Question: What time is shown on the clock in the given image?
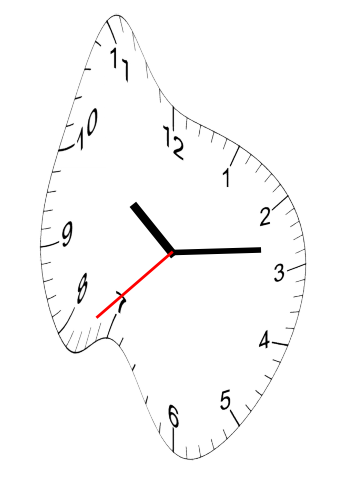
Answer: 10:13:38